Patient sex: M
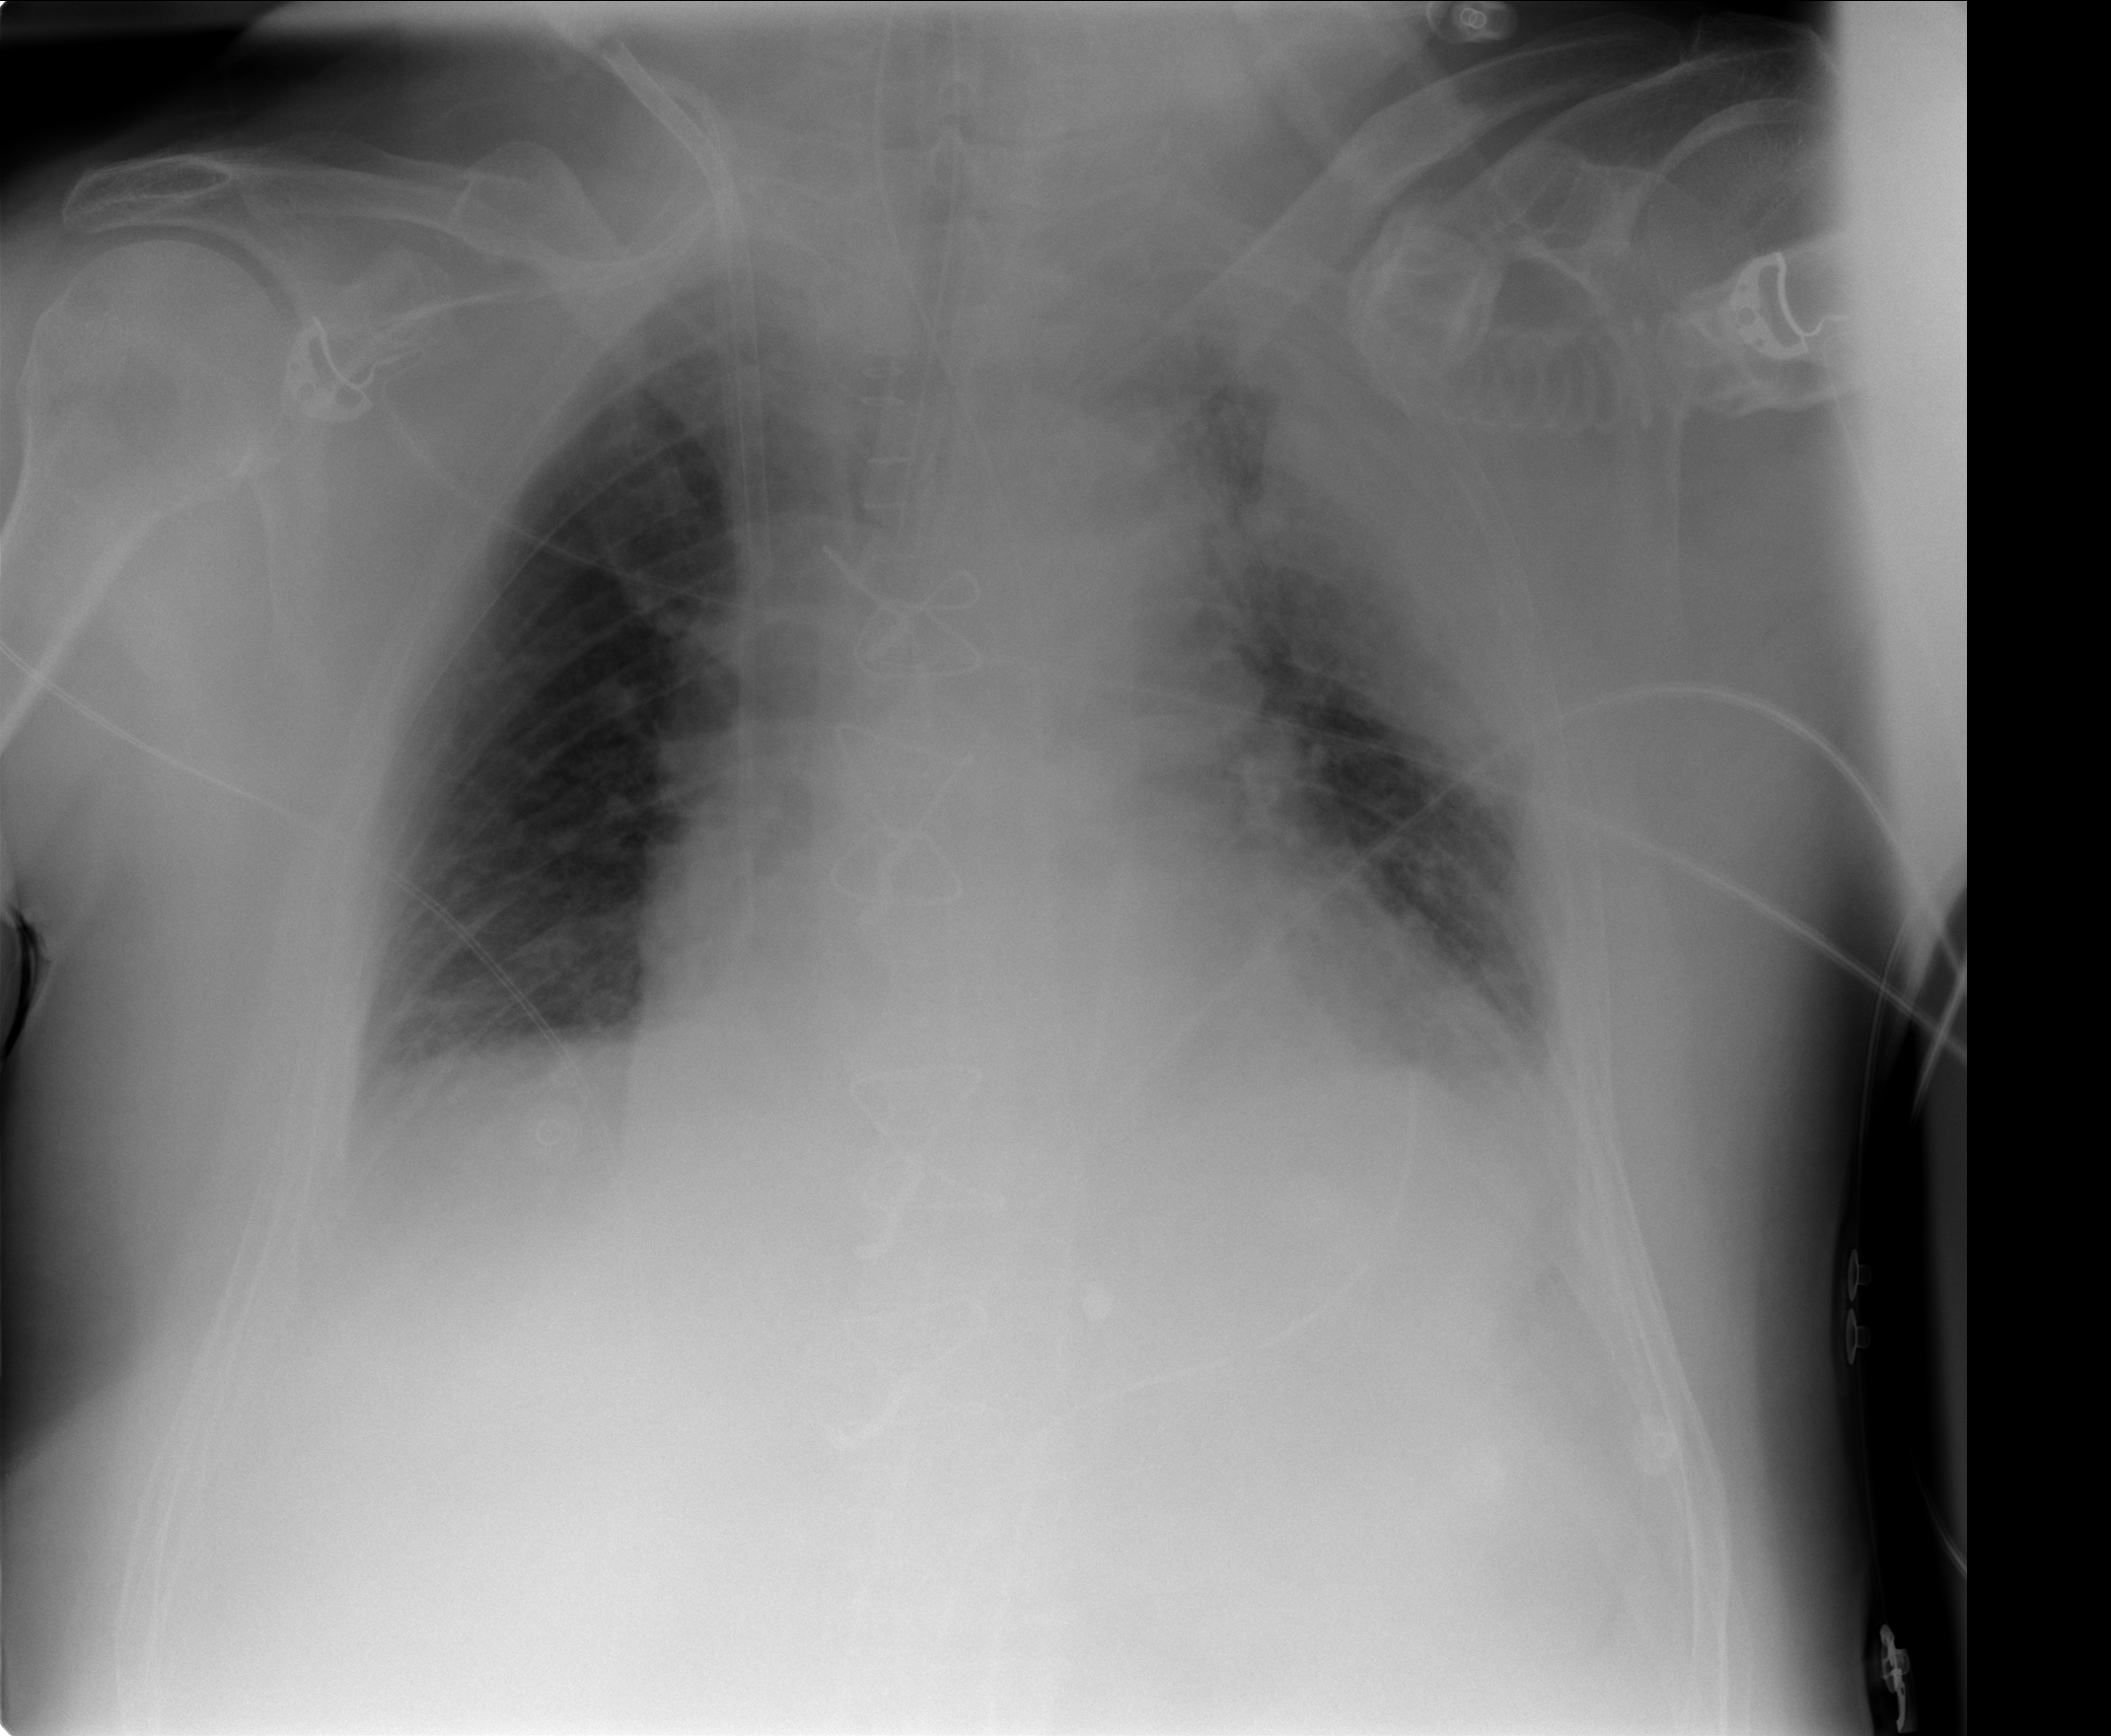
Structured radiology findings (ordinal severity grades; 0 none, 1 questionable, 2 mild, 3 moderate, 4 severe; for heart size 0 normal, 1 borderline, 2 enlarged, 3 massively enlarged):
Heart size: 2
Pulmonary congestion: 2
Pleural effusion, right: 2
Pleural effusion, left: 2
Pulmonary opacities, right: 0
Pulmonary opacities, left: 2
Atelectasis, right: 2
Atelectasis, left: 3